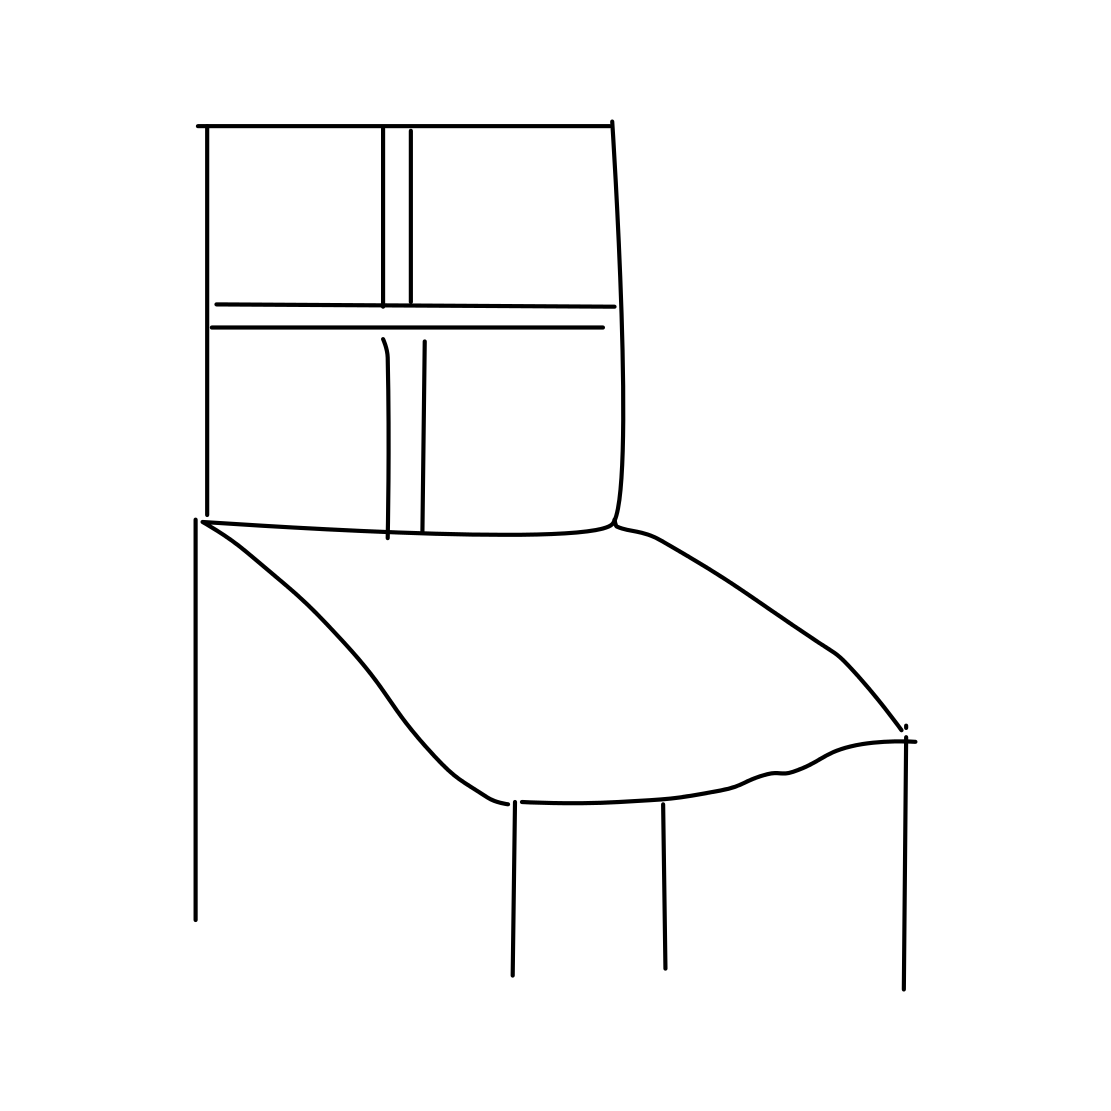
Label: armchair